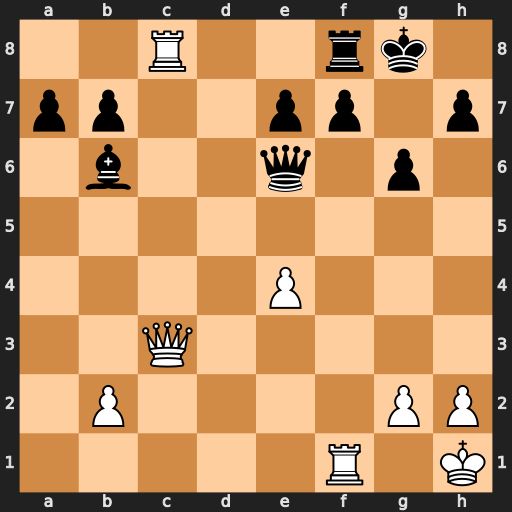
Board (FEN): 2R2rk1/pp2pp1p/1b2q1p1/8/4P3/2Q5/1P4PP/5R1K
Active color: w
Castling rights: -
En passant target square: -
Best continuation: Rxf8+ Kxf8 Qh8#